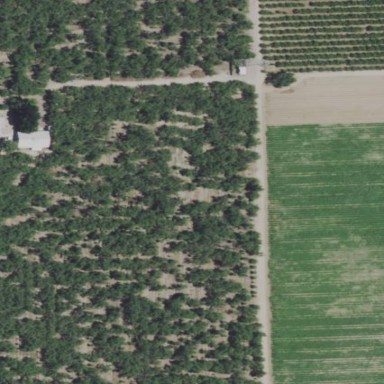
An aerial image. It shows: Orchard filled with almond trees.